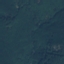
Label: Forest